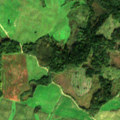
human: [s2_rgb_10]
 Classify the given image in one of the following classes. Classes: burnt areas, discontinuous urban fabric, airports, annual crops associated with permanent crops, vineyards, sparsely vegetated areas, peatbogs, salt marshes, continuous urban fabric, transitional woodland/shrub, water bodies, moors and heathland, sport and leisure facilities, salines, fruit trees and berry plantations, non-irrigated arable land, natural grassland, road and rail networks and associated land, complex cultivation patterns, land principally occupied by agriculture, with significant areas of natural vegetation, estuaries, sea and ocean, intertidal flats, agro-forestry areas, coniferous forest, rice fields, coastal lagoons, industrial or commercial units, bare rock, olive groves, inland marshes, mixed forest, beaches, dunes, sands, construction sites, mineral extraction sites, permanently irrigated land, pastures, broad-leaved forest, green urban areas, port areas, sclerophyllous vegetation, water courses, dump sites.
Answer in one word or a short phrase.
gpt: non-irrigated arable land, pastures, mixed forest, transitional woodland/shrub